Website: walmart
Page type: store-pickup
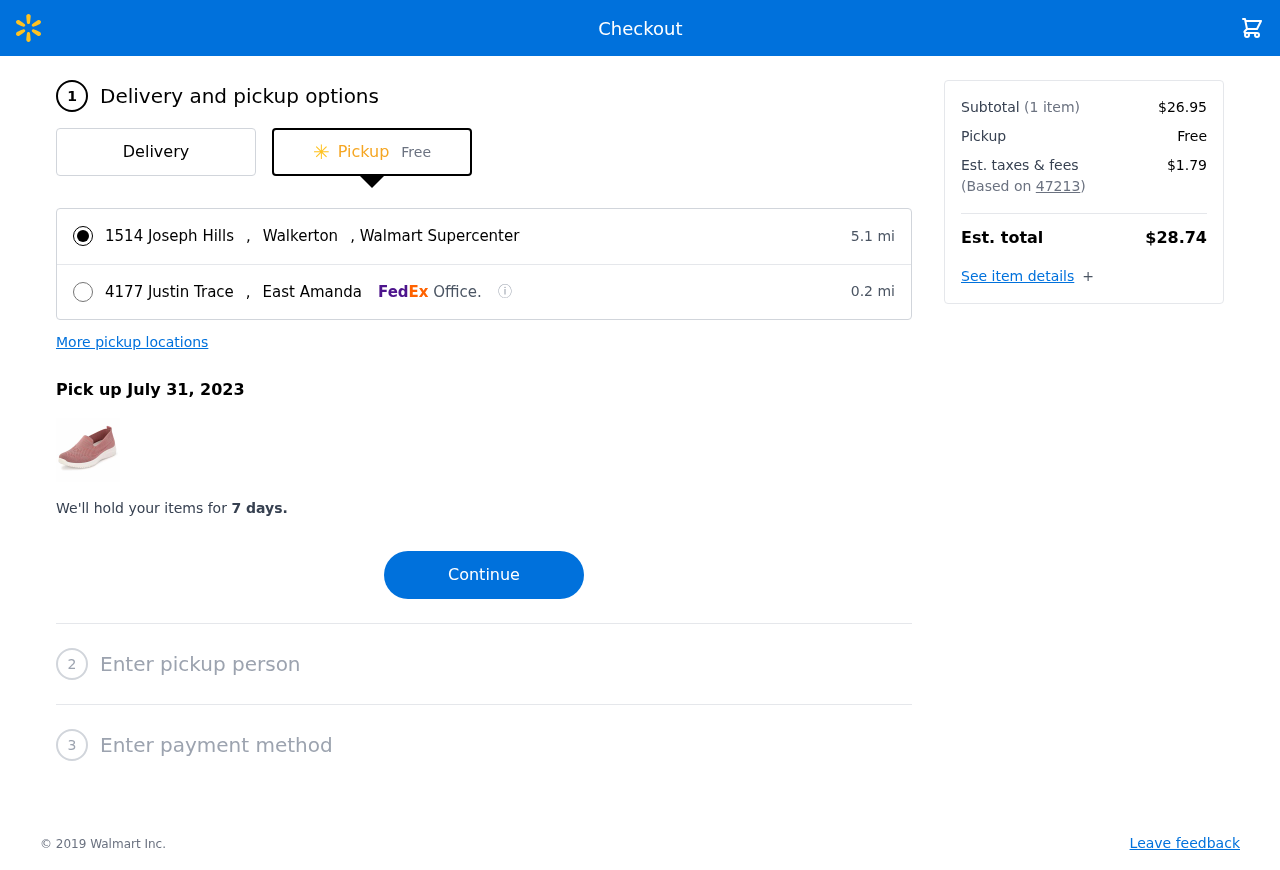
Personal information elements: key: PII_LOCATION1_CITY
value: Walkerton
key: PII_LOCATION1_STREET
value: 1514 Joseph Hills
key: PII_LOCATION2_CITY
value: East Amanda
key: PII_LOCATION2_STREET
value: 4177 Justin Trace
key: PII_POSTCODE
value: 47213
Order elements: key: ORDER_DELIVERY_DATE
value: Pick up July 31, 2023
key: ORDER_NUM_ITEMS
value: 1
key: ORDER_SUBTOTAL
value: $26.95
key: ORDER_TAX
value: $1.79
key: ORDER_TOTAL
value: $28.74